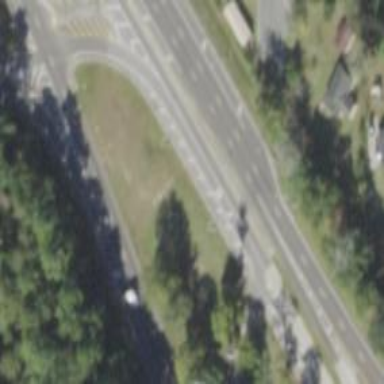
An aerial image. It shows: Primary road with asphalt surface.